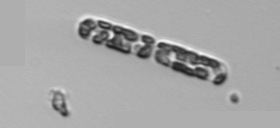
Label: Dactyliosolen_fragilissimus